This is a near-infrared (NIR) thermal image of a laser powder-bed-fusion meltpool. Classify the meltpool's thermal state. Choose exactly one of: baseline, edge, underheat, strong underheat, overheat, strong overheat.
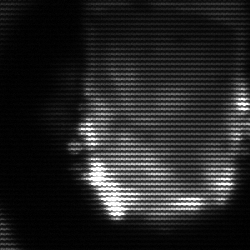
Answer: baseline